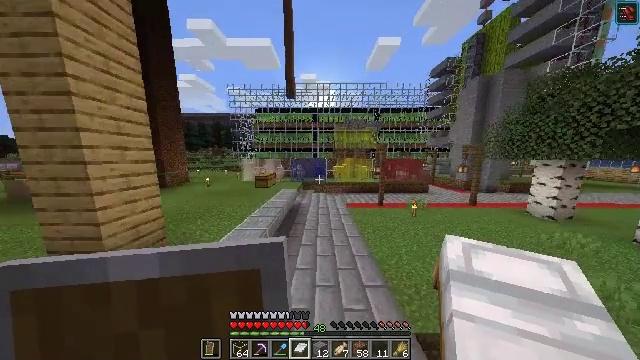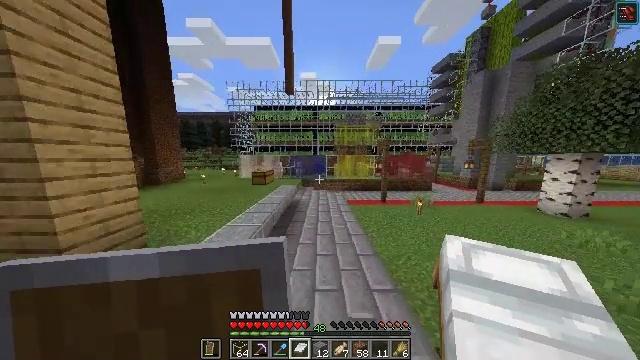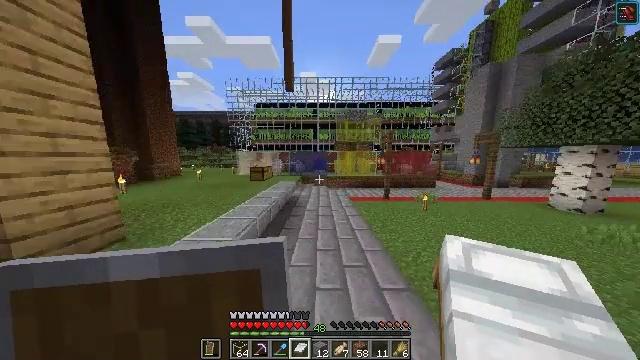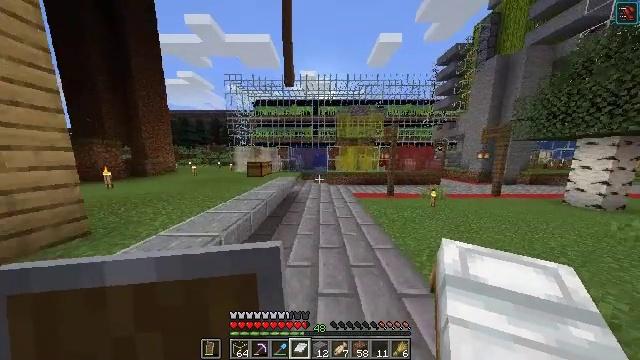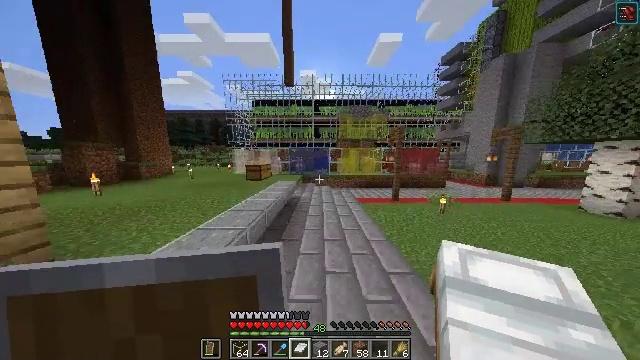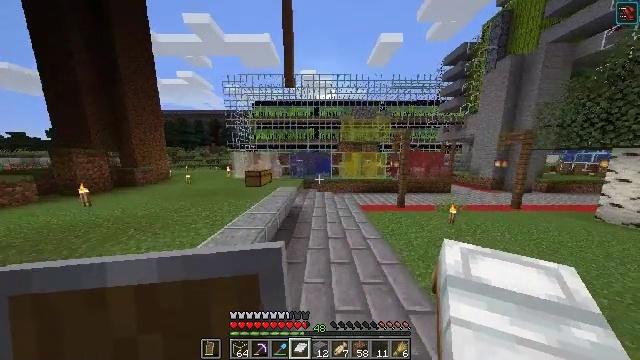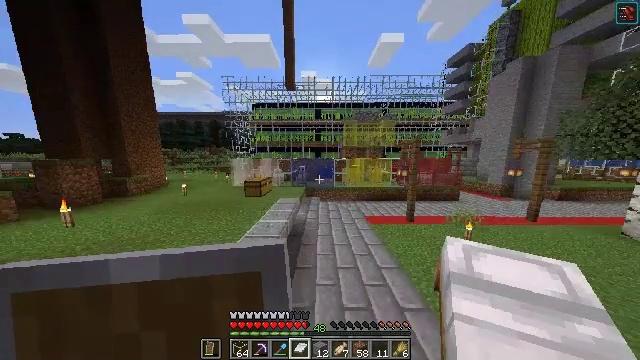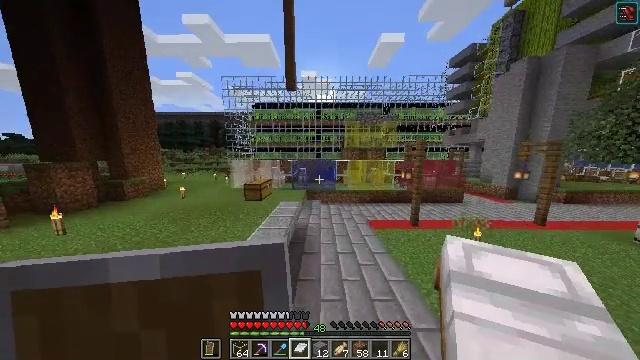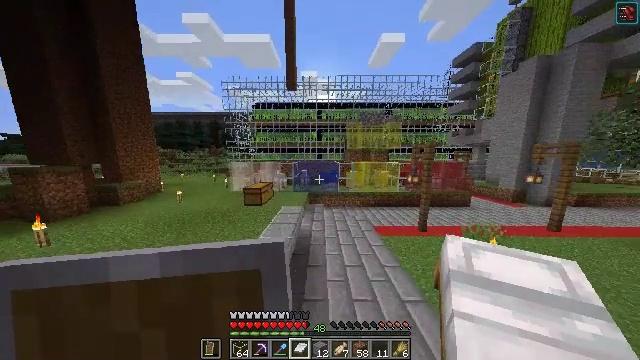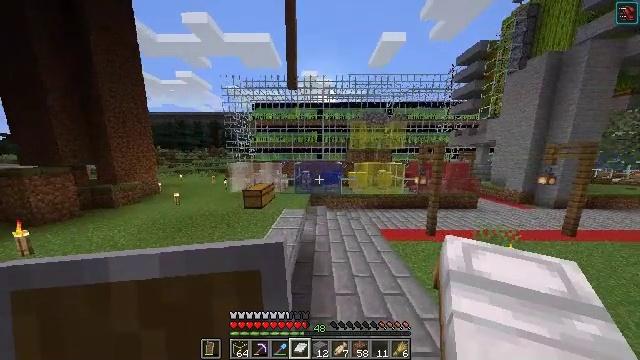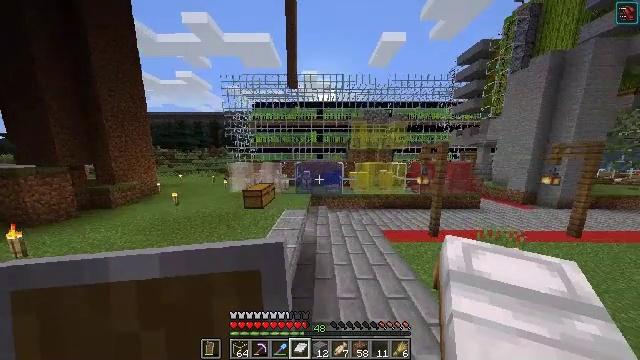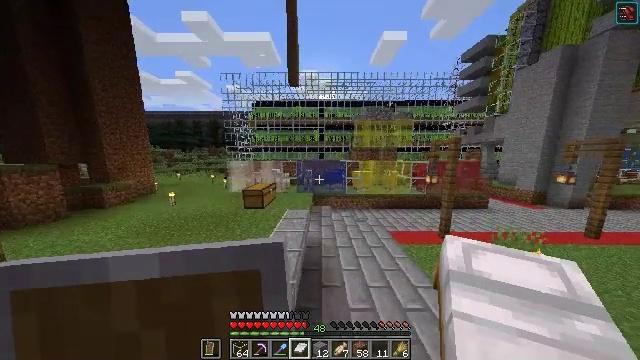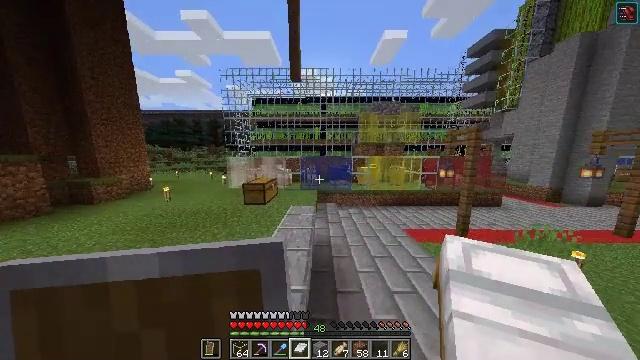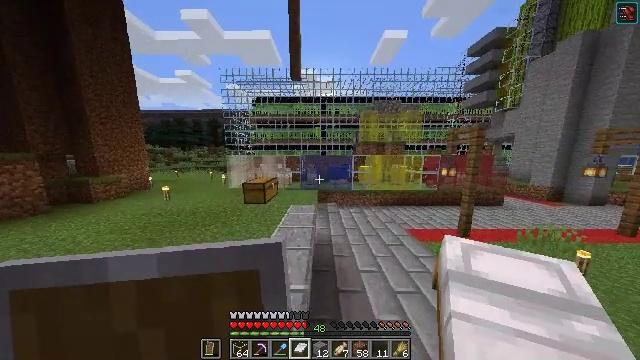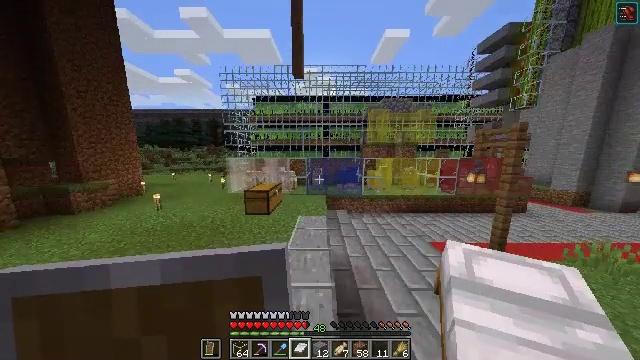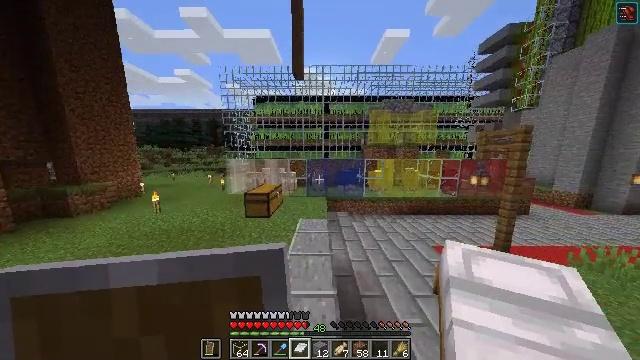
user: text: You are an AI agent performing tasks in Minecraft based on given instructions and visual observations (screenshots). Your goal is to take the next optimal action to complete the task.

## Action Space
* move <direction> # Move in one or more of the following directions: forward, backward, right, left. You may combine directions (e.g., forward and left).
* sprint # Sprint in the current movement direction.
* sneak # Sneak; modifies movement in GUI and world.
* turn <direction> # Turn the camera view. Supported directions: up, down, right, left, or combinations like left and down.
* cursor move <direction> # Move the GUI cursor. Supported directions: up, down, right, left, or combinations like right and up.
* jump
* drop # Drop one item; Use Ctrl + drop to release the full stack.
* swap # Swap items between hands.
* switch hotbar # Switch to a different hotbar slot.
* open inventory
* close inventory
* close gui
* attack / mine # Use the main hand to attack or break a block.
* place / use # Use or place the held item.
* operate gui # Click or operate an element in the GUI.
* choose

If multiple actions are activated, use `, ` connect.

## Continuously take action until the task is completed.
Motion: motion action
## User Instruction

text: Obtain white stained glass using the crafting grid.
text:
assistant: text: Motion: move forward and move left, jump
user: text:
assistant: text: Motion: move forward and move left, jump
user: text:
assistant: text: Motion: move forward and move left, jump
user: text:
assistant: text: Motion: move forward and move left, jump
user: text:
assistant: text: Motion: move forward and move left, jump
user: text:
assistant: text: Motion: move forward and move left, jump
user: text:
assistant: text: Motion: move forward and move left, jump
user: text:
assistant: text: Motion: move forward and move left, jump
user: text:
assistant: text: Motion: move forward and move left, jump
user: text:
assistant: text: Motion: move forward and move left, jump
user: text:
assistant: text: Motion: move forward and move left, jump
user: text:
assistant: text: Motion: move forward and move left, jump
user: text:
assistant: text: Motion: move forward and move left, jump
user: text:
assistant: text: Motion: move forward and move left, jump
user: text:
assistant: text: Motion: move forward and move left, jump
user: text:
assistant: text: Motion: move forward and move left, jump
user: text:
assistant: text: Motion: move forward and move left, jump
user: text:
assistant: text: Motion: move forward and move left, jump
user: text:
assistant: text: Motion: move forward and move left, turn left, jump
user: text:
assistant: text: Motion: move forward and move left, turn left, jump
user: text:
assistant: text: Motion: move forward and move left, turn left and down, jump
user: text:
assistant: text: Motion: move forward and move left, turn left and down
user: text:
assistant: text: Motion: move forward and move left, turn left and down
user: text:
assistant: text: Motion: move forward and move left
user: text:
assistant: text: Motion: move forward and move left
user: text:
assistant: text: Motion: move forward and move left
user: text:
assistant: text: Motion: move forward and move left
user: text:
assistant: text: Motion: move forward and move left
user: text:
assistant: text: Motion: move forward and move left
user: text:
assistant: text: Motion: move forward and move left